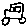
Label: car